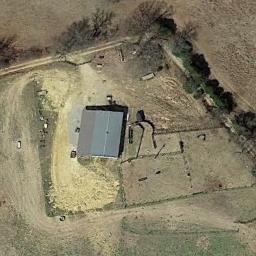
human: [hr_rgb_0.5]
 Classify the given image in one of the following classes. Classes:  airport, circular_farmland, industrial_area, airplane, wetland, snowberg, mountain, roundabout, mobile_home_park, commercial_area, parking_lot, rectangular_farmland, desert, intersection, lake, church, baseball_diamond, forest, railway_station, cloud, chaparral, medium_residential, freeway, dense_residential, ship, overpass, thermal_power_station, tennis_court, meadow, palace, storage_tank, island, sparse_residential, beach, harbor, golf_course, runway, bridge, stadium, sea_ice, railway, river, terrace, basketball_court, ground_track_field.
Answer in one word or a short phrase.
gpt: sparse_residential